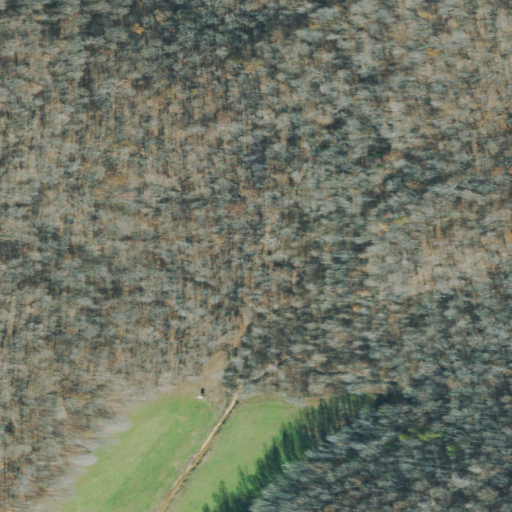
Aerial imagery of valley in Tennessee named Brush Hollow containing deciduous forest, pasture, and mixed forest